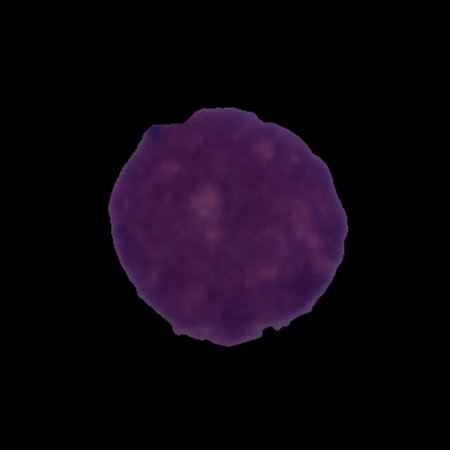
Label: cancer